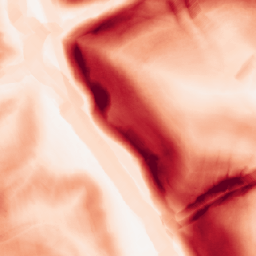
Category: morphological
Decomposition family: morphological_gradient
Decomposition parameters: size: 10
shape: diamond
Upsampling method: area
Upsampling parameters: scale: 4
Upsampling scale: 4